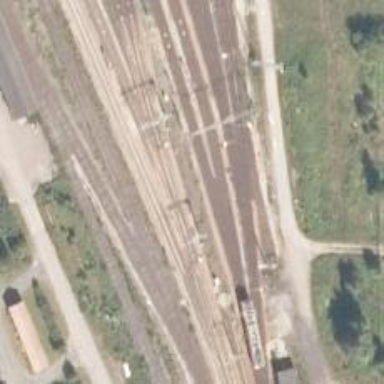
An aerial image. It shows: Railway signal.